Interaction volume radius: 5 \u00c5
Interaction volume height: 20 \u00c5
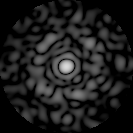
Disorder parameter: 0.8309